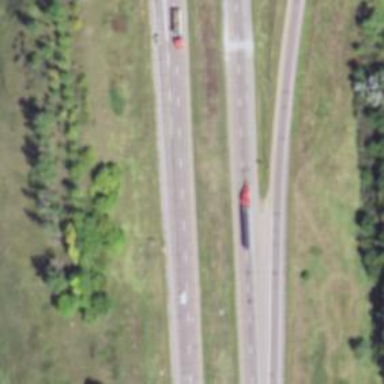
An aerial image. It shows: Motorway link.